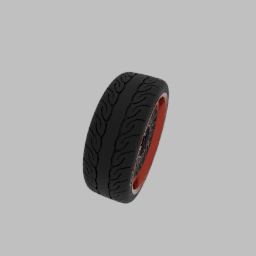
Label: mechanical